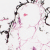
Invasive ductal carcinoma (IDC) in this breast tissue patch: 0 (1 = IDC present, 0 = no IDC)